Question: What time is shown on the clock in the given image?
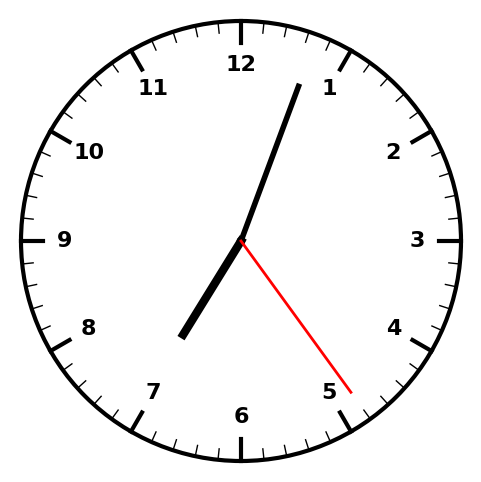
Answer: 07:03:24